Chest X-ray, PA view. Patient: 45 years old, sex M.
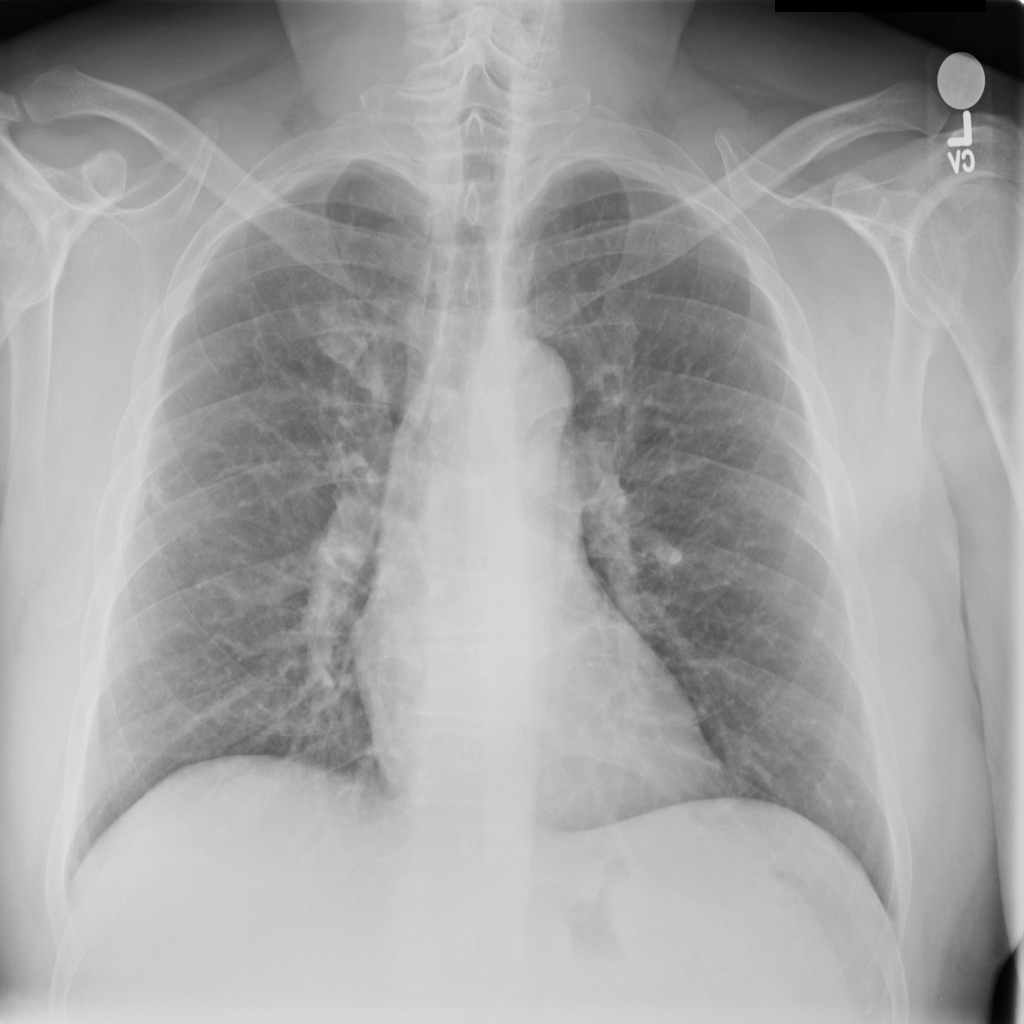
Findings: No Finding